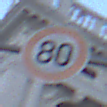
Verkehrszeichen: Geschwindigkeit80
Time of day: Dawn
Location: Outdoor (Urban)
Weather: Clear
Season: NotSpecified
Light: Natural